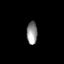
Tissue: lung
Cell type: Epithelial cells
Senescence score: 0.2361
Nuclear area (px): 241
Mean DAPI intensity: 142.349